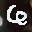
Label: 6